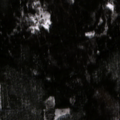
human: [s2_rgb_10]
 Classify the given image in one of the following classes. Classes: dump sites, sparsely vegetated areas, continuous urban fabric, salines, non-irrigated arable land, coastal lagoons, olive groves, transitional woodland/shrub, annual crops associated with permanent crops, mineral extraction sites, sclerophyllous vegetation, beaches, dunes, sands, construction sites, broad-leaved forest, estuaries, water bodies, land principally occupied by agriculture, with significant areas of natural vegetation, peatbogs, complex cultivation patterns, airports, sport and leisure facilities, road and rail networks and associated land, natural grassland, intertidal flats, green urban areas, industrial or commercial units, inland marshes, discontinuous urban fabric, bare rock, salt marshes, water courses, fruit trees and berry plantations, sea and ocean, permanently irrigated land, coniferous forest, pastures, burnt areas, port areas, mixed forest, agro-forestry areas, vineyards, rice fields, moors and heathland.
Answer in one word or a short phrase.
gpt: land principally occupied by agriculture, with significant areas of natural vegetation, coniferous forest, mixed forest